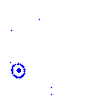
Particle: kaon